Question: I made a game using monogame and xamarin studio for android. I switch to "release" build and when i build my solution the .apk is 35.6MB. Note that i copied it on my phone and installed it and it works. However how can i reduce this size ? <URL> In their website they mention something about "linking" with an example that they reduced their "hello world" project from 15.8MB to 4.4MB. I dont really understand how i can do that though since they don't give any instructions. Any of you know how to do this ?

changing the "linking" saving , rebuilding solution and then debuging didnt change the .apk size that is produced
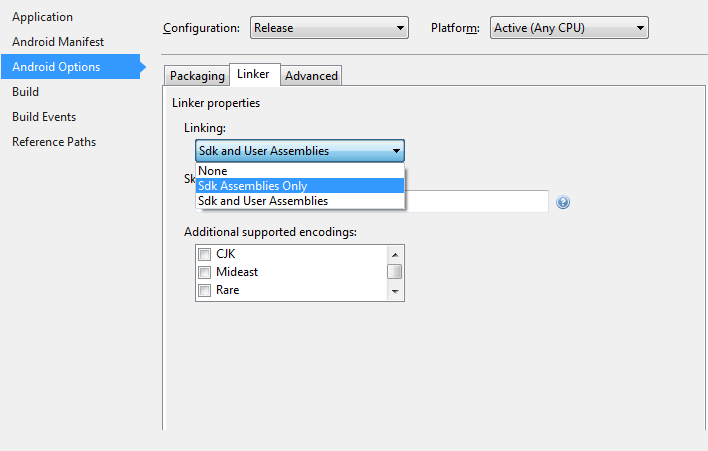
Answer: So I made a new project and copied all the old files from the old project into the new, then I build the solution in "release" mode as I did before, I linked "SDK assemblies only" just like in the screenshot above, and then I debugged the project, and the signed .apk file was 7,5MBs down from 36. I am not entirely sure why making a new project fixed it (i can almost swear the have 100% exact properties) but it did for me. I copied the .apk and installed it on 2 different phones and it worked (without having any other extra app installed like monoshare etc that are automatically installed if you debug your project on your phone), so it definitely worked for me.